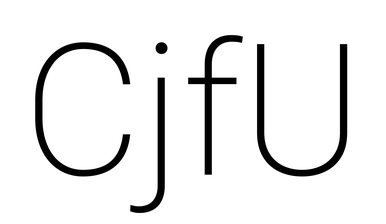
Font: Roboto_ExtraLight